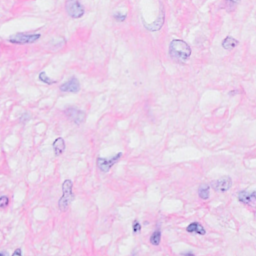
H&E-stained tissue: Breast